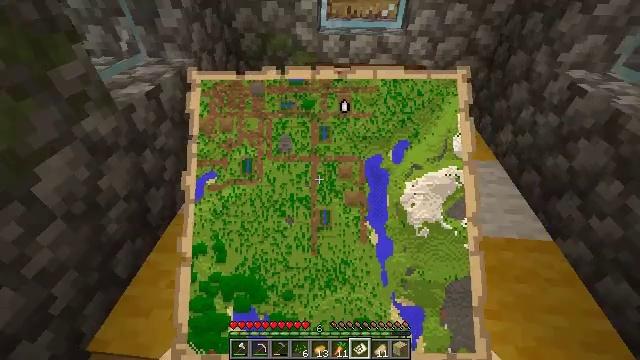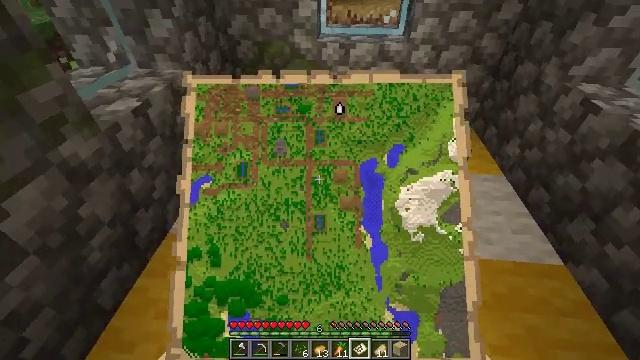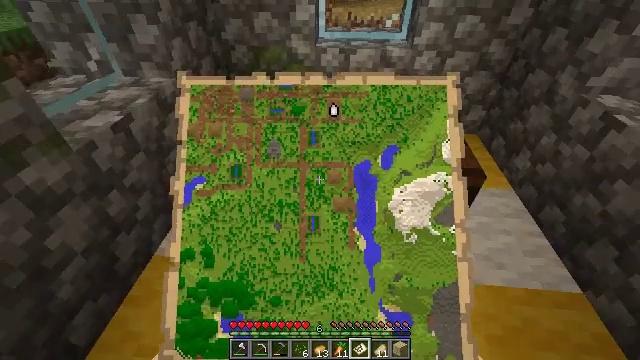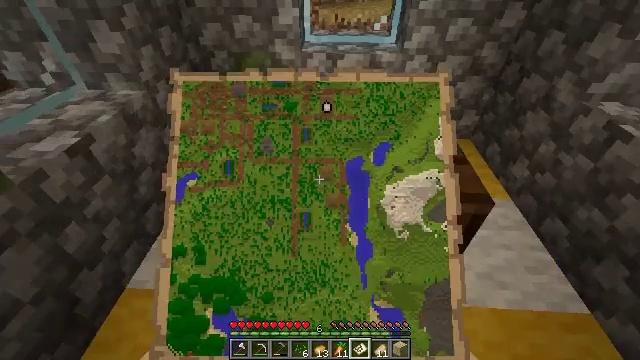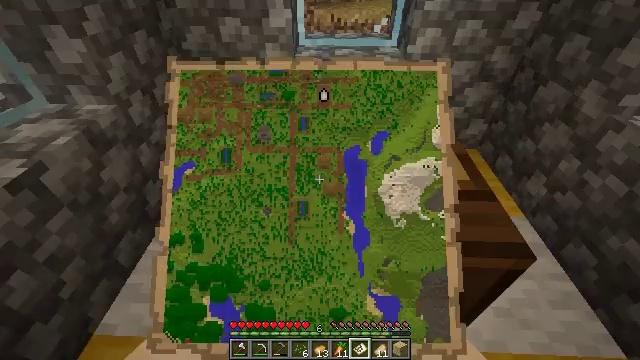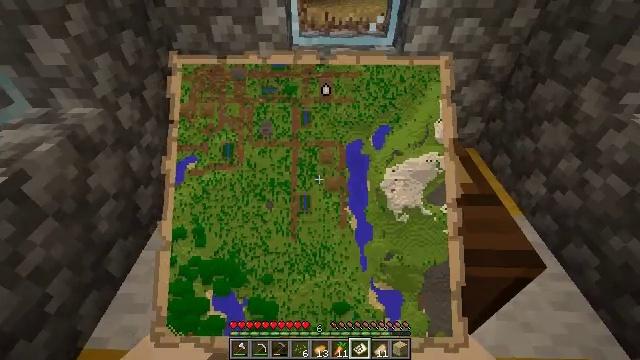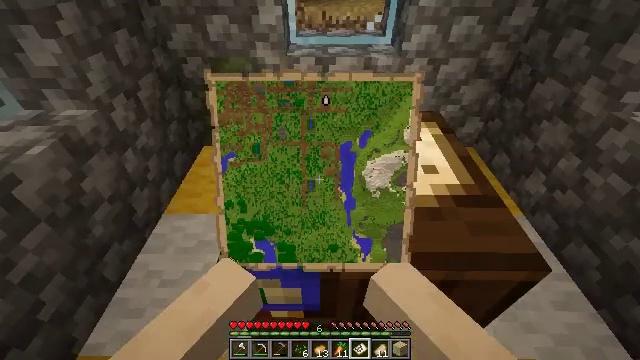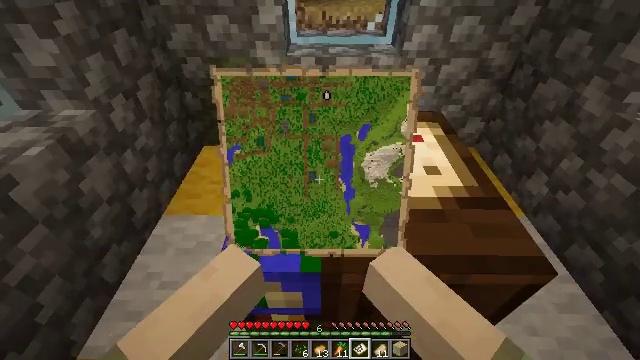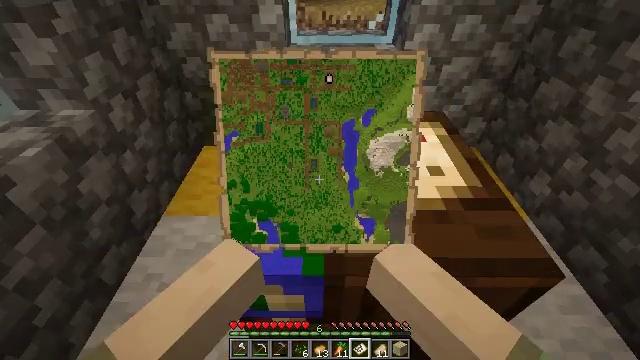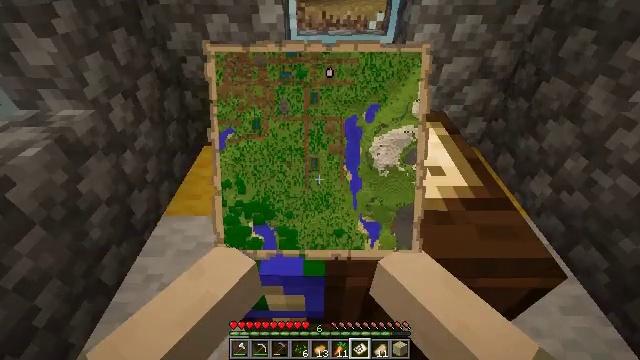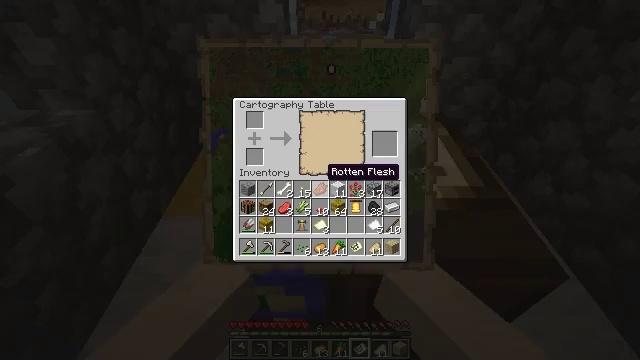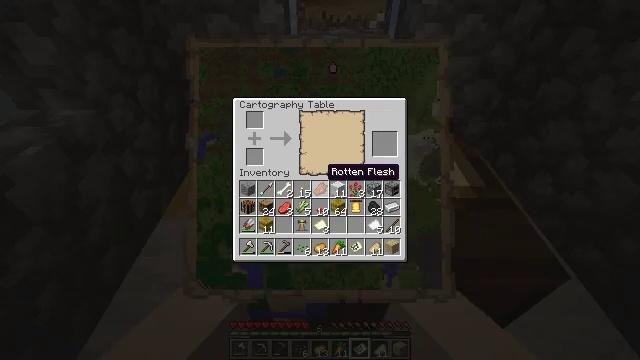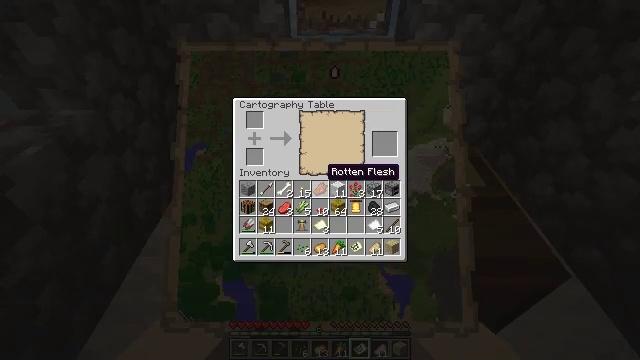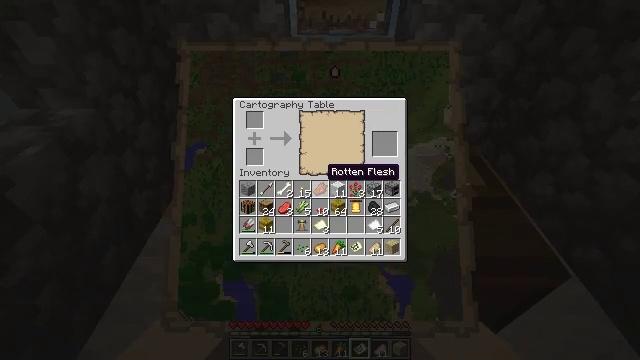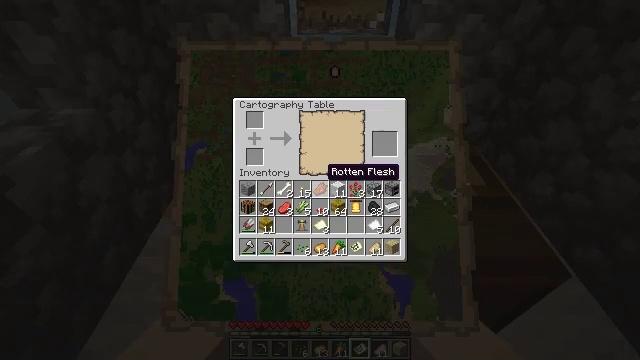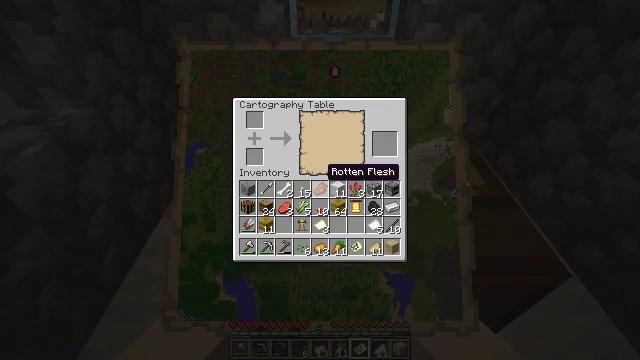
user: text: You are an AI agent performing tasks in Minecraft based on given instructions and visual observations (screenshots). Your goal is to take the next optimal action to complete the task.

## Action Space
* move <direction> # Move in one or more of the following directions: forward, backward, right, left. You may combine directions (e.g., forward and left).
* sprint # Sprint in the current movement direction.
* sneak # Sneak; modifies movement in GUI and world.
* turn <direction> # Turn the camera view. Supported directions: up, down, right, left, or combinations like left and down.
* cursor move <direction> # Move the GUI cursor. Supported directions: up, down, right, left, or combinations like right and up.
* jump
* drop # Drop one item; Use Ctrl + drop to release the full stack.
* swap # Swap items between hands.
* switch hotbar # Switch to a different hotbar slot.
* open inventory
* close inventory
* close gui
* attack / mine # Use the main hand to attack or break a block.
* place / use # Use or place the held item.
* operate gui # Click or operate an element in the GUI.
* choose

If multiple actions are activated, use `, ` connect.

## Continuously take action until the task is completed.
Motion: motion action
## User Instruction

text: Mine the cartography table.
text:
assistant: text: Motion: move forward
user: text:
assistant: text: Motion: move forward
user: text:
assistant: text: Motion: move forward, turn right
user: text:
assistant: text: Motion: no_op
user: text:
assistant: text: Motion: turn right, use / place
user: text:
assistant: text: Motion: use / place
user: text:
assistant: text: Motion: use / place
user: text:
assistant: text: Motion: use / place
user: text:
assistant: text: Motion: no_op
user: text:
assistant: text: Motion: no_op
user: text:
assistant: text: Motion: no_op
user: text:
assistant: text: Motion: no_op
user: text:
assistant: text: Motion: no_op
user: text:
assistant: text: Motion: no_op
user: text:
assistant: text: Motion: no_op
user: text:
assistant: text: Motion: no_op
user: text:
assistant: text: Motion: cursor move right and down
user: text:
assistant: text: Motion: cursor move right and down
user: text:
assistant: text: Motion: no_op
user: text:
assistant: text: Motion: cursor move right and down
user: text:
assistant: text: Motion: no_op
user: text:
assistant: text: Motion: no_op
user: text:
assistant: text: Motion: cursor move left and down
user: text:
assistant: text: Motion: cursor move left
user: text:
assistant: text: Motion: sneak
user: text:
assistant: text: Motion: sneak
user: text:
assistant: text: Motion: sneak
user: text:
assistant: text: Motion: sneak
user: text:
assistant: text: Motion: sneak, cursor move right
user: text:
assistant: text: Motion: sneak